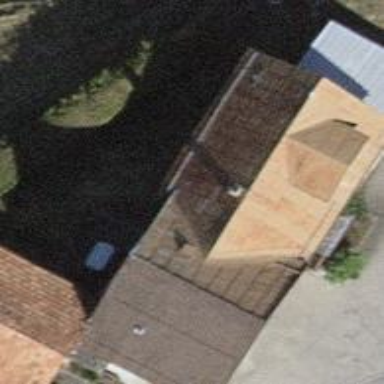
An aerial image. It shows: House converted into restaurant.